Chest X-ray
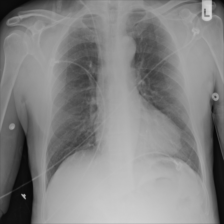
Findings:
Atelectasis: negative
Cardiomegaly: negative
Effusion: negative
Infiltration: negative
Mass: negative
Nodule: negative
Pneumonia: negative
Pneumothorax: negative
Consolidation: negative
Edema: negative
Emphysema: negative
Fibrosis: negative
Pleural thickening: negative
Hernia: negative